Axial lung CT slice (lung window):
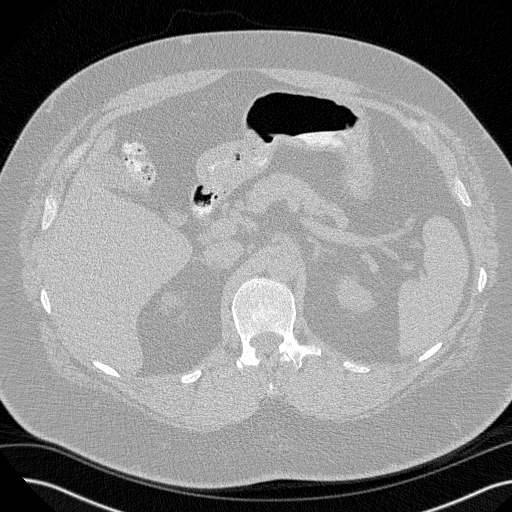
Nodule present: no